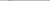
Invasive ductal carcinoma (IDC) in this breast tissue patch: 0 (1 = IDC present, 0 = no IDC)